Question: I am using following query:
'''
SELECT *
FROM
(SELECT DECODE(om.value, 'NAN', '0', om.value) value,
om.date_time,
om.name,
om.measurement_id
FROM ems.Observation o,
ems.Observation_Measurement om
WHERE o.Observation_Id = om.Observation_Id
AND o.co_mod_asset_id =1240
AND om.measurement_id IN (2109,2110)
ORDER BY om.DATE_TIME DESC
)
WHERE rownum <= 8
'''
and the output is attached in the image..
I need to change the order of the WIND_DIR and WIND_SPD so that WIND_SPD comes first and then WIND_DIR. The expected output result will be:
'''
WIND_SPD
WIND_DIR
WIND_SPD
WIND_DIR
WIND_SPD
WIND_DIR
WIND_SPD
WIND_DIR
'''
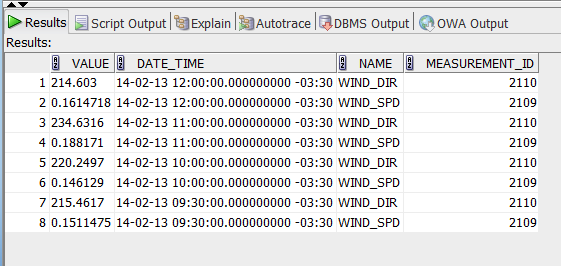
Answer: Add the following 'order by' to your query:
'''
order by date_time desc, measurement_id
'''
This assumes that the 'date_time' value for both measurements is the same, as they appear to be in the output provided.
Actually, you could probably just add ', measurement_id' to the 'order by' in the inner query too.